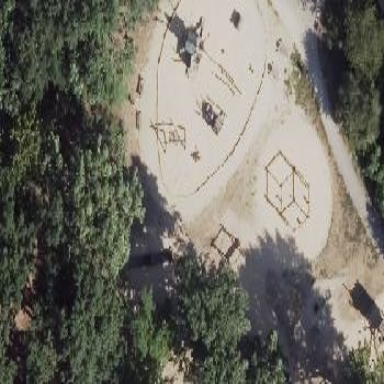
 surrounded by natural sandy environment."